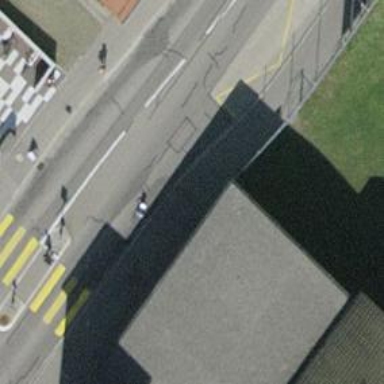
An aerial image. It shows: Asphalt sidewalk along the footway.